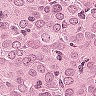
Metastatic tissue present: yes